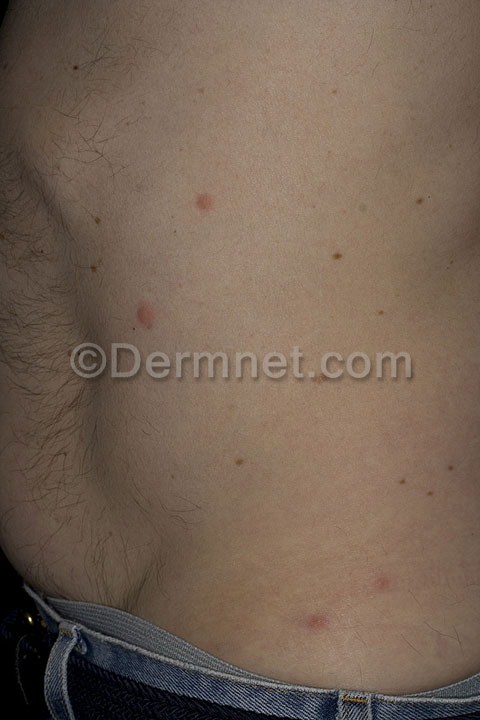
Disease: Scabies Lyme Disease and other Infestations and Bites